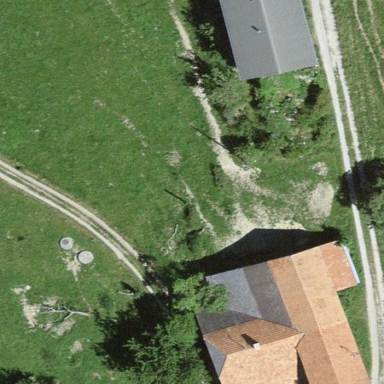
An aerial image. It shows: Farm building.